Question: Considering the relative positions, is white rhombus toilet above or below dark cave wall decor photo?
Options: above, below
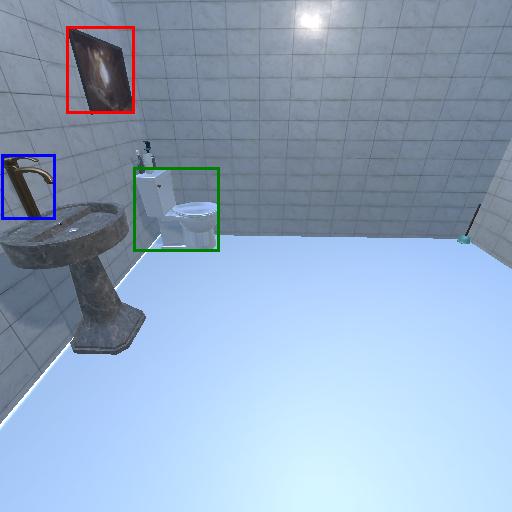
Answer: above